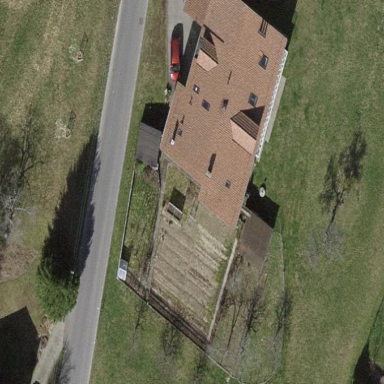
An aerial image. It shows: Simple house.